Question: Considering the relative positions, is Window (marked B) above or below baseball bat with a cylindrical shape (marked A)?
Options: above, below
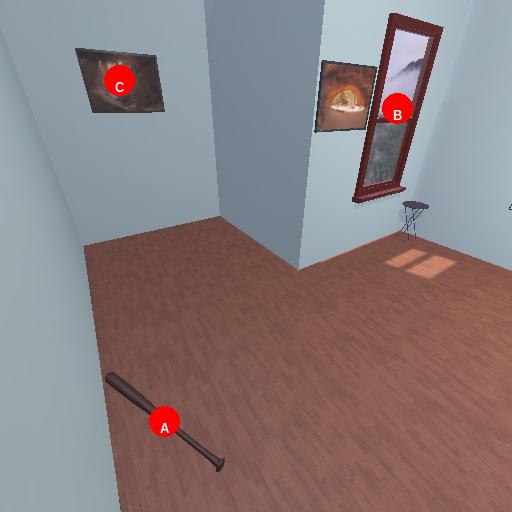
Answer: above